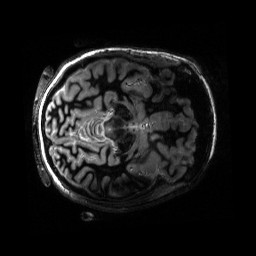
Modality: T1w
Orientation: axial
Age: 23
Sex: female
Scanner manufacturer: siemens
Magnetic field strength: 6.98 T
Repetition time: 4.5 s
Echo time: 0.00337 s